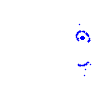
Particle: kaon